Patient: sex F, age 44
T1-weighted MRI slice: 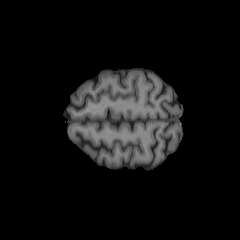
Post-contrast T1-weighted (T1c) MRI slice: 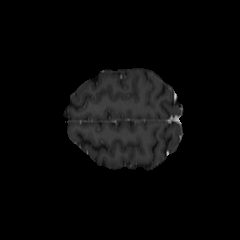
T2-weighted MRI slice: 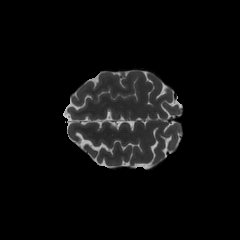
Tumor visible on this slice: no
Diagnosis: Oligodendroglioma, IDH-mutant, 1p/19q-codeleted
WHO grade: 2